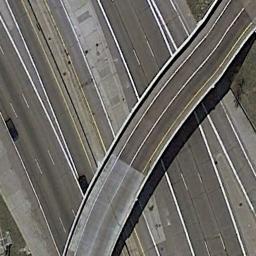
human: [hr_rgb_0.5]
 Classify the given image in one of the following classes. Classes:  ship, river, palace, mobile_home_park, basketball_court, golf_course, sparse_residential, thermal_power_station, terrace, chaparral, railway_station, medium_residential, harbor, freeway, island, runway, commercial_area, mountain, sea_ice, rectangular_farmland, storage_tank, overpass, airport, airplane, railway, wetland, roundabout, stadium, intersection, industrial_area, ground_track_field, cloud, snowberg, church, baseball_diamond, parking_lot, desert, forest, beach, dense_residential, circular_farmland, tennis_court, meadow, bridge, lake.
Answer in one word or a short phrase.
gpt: overpass